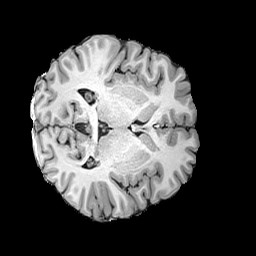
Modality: T1w
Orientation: axial
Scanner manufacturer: siemens
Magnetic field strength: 3 T
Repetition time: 2 s
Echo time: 0.0024 s